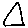
Label: triangle